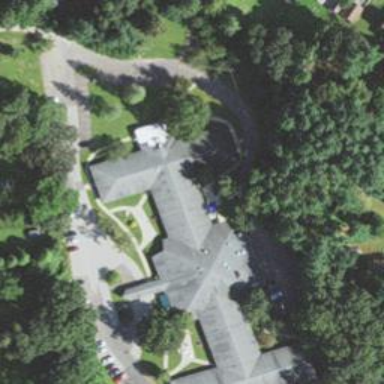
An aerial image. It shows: Dormitory building with hipped roof.